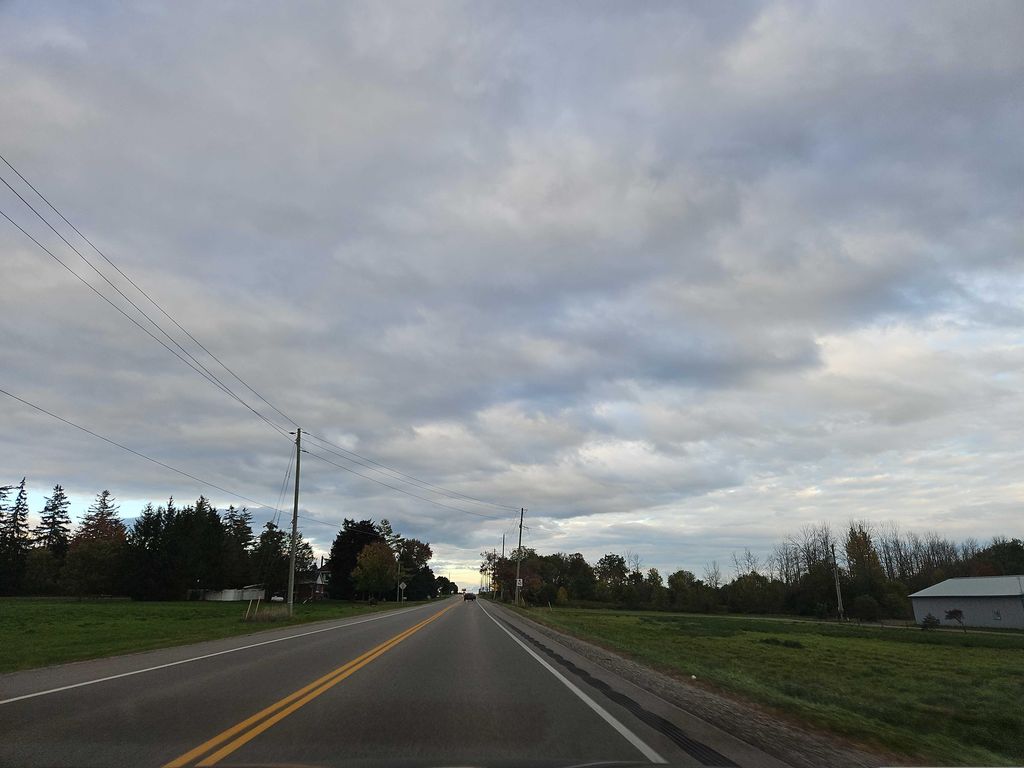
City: kitchener-waterloo